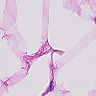
Metastatic tissue present: no